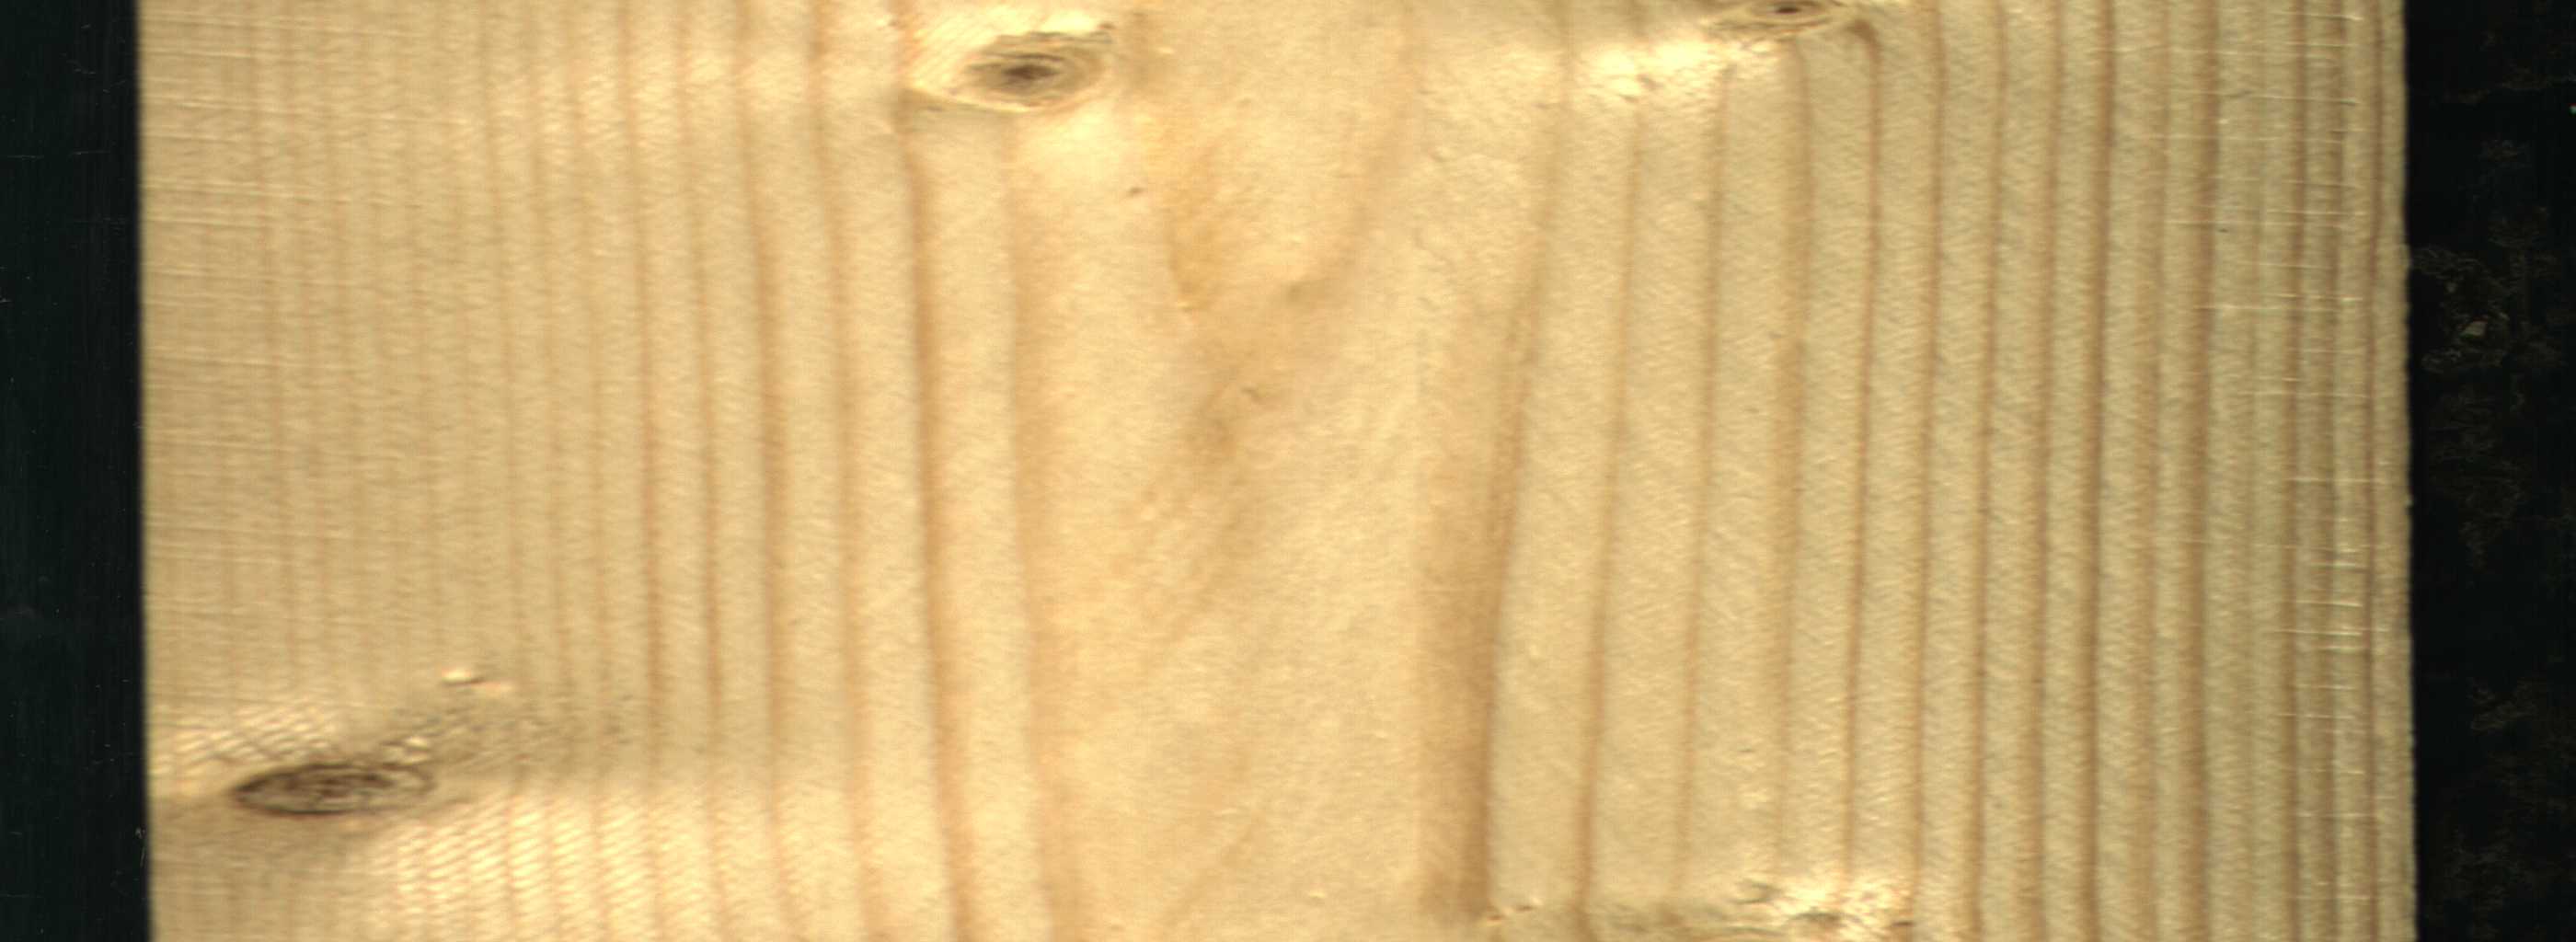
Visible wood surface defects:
Live_Knot
Live_Knot
Live_Knot